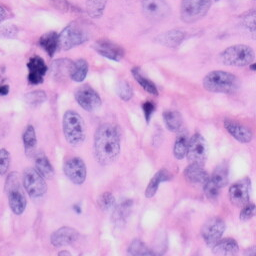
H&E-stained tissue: Skin